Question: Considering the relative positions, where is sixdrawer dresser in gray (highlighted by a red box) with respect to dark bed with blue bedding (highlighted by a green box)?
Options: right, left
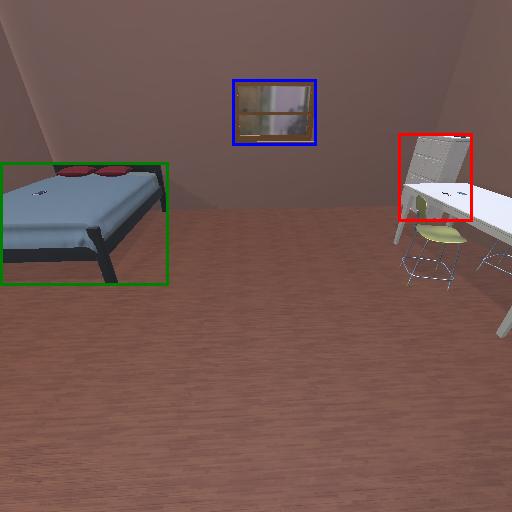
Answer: right